Field crop: tomato
Growth stage: 1
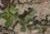
Species: portulaca